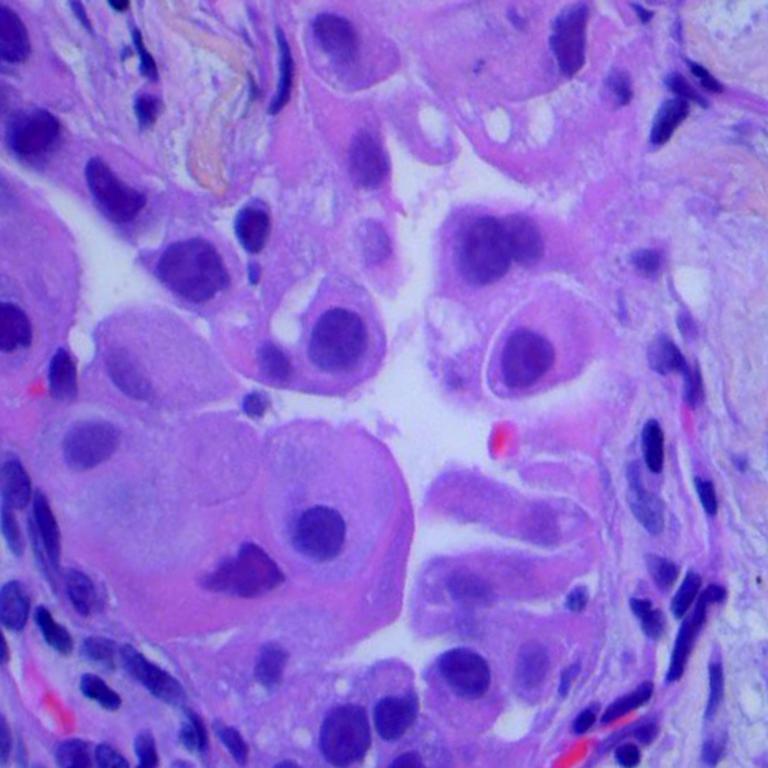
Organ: lung
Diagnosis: adenocarcinomas